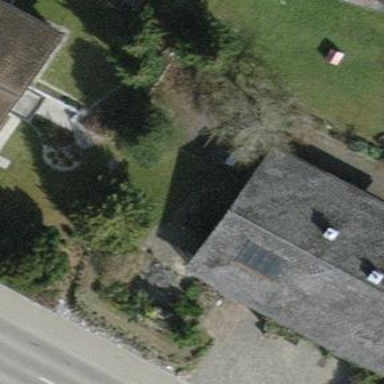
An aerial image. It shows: Simple and straightforward house.